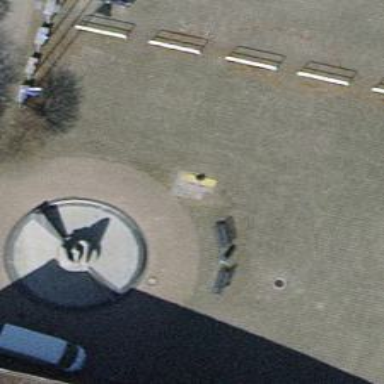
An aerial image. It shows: Black bench.